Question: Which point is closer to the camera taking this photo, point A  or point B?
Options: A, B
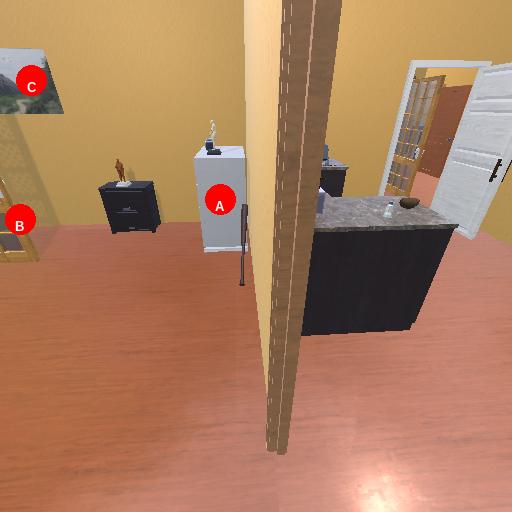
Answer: A